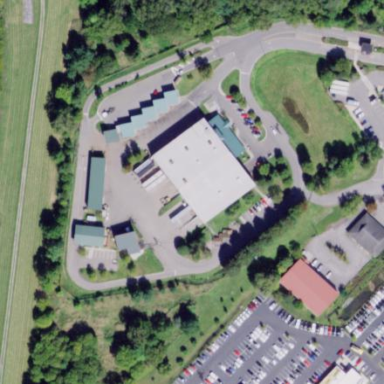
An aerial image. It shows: Building used as waste transfer station.